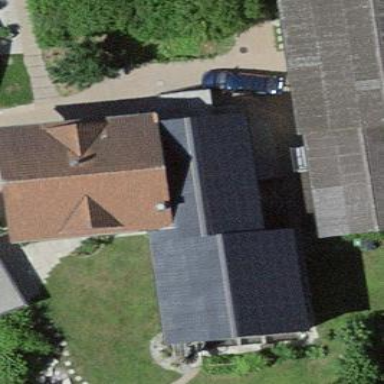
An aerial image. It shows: Building with tiled roof.